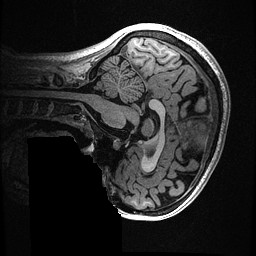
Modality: T1w
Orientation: sagittal
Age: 21
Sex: female
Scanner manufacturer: ge
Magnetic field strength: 3 T
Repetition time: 0.006952 s
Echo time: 0.00292 s